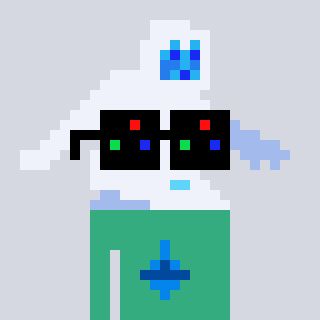
a pixel art character with square black sunglasses, a yeti-shaped head and a teal-colored body on a cool background